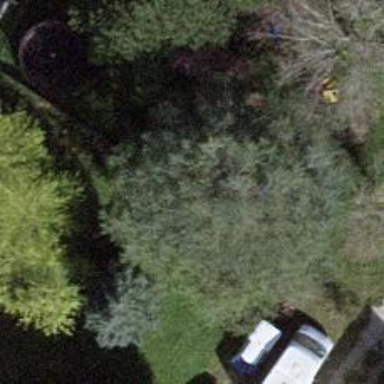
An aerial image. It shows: Needle-leaved tree in its natural environment.